Question: I have some automated tests that I'm running using Jenkins.
I've Jenkins connected to my GitSwarm which pulls the code from my branch and then exectutes it.
I have installed the "Parallel Test Job Execution Plugin" for Jenkins.
In the plugin I have specified the tests to run in 3 batches

Is there anything else I should specify? I didn't think I would have to since I'm connecting to GitSwarm to run the code. The console output seems to state otherwise !
Building in workspace C:\Jenkins\jobs\GIT_DVT\workspace
'''
git.exe rev-parse --is-inside-work-tree # timeout=10
Fetching changes from the remote Git repository
git.exe config remote.origin.url https://.../VMAX_UNISPHERE/stoage_mgmt.git # timeout=10
Fetching upstream changes from https://.../VMAX_UNISPHERE/stoage_mgmt.git
git.exe --version # timeout=10
using .gitcredentials to set credentials
git.exe config --local credential.username reganc3 # timeout=10
git.exe config --local credential.helper store --file=\"C:\Users\ADMINI~1\AppData\Local\Temp\2\git5891789764540509525.credentials\" # timeout=10
git.exe -c core.askpass=true fetch --tags --progress https://.../VMAX_UNISPHERE/stoage_mgmt.git +refs/heads/*:refs/remotes/origin/*
git.exe config --local --remove-section credential # timeout=10
git.exe rev-parse "origin/Uni_360_1.0^{commit}" # timeout=10
Checking out Revision 08df9a379e14d8a634e4533d962f5919f755ae67 (origin/Uni_360_1.0)
git.exe config core.sparsecheckout # timeout=10
git.exe checkout -f 08df9a379e14d8a634e4533d962f5919f755ae67
git.exe rev-list 08df9a379e14d8a634e4533d962f5919f755ae67 # timeout=10
No record available, so executing everything in one place
[parameterized-trigger] Current build has no parameters.
ERROR: Build aborted. No projects to trigger. Check your configuration!
TestNG Reports Processing: START
Looking for TestNG results report in workspace using pattern: C:\jenkins\jobs\GIT_DVT\workspace\unisphere360\target\surefire-reports\
Did not find any matching files.
Finished: FAILURE
'''
Any help would be greatly appreciated, it does seem like an easy way to have tests running parallel so hopefully its only a small error.
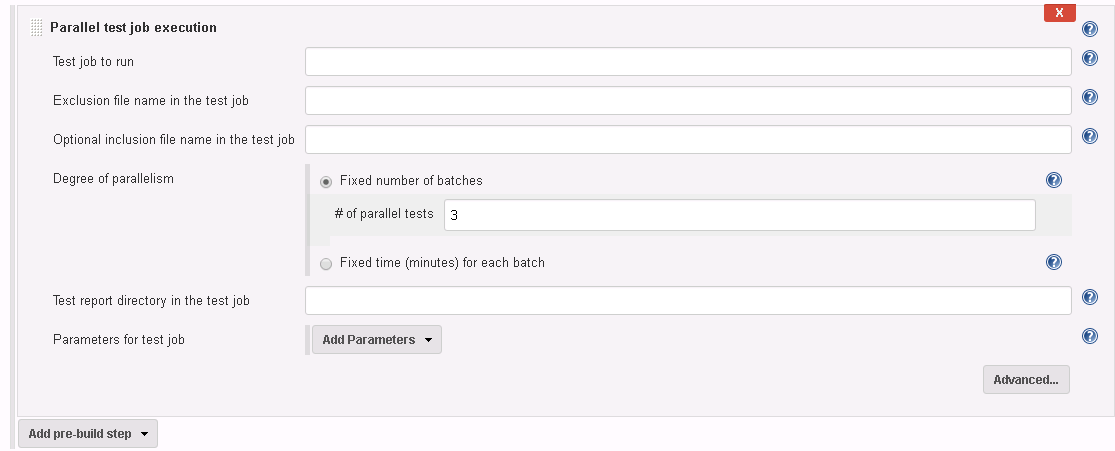
Answer: I think you have misunderstood the plugin:
> This plugin adds a new builder that lets you easily execute tests defined in a separate job in parallel. This is achieved by having Jenkins look at the test execution time of the last run, split tests into multiple units of roughly equal size, then execute them in parallel.
You have do define a new job to run the tests which is called by this plugin. (<URL>
You can achieve this on different ways:
- <URL>